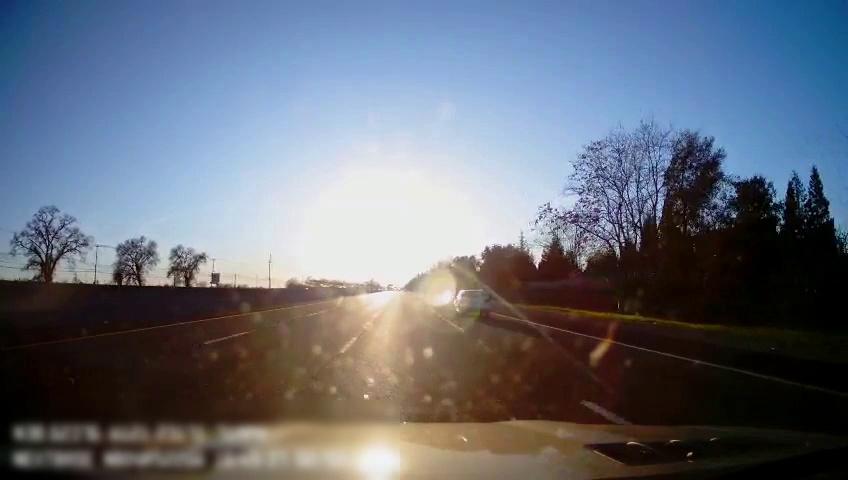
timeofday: Day
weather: Sunny
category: Drivable Space
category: Vehicles | Car
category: Lanes | Alternate Lane
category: Lanes | Alternate Lane
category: Lanes | Current Lane
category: Lanes | Current Lane
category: Lanes | Alternate Lane